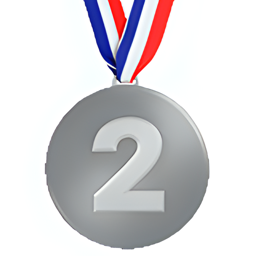
Name: second place medal
Emoji: 🥈
Group: Activities
Sub-group: award-medal